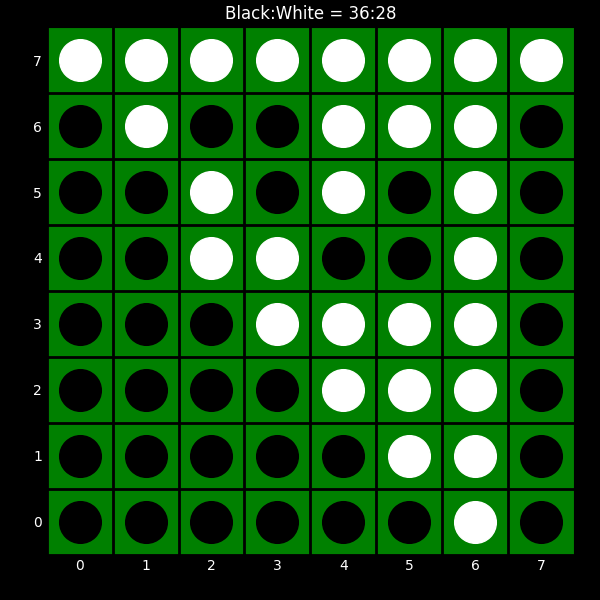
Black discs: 36
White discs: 28